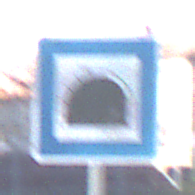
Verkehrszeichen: Tunnel
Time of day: MorningAfternoon
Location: Outdoor (Suburban)
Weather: PartlyCloudy
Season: NotSpecified
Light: Natural